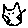
Label: cat